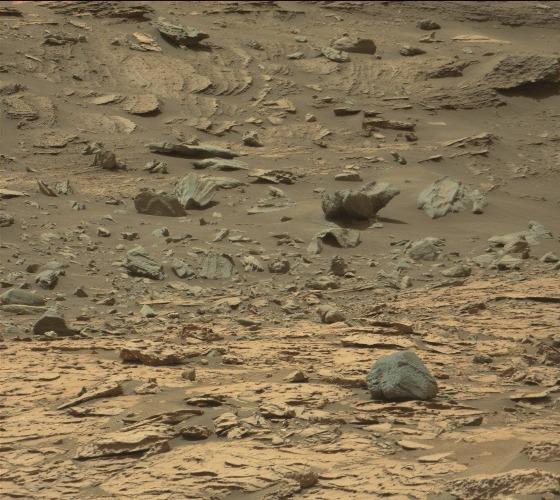
Terrain classes present: Bedrock, Gravel / Sand / Soil, Rock, Shadow